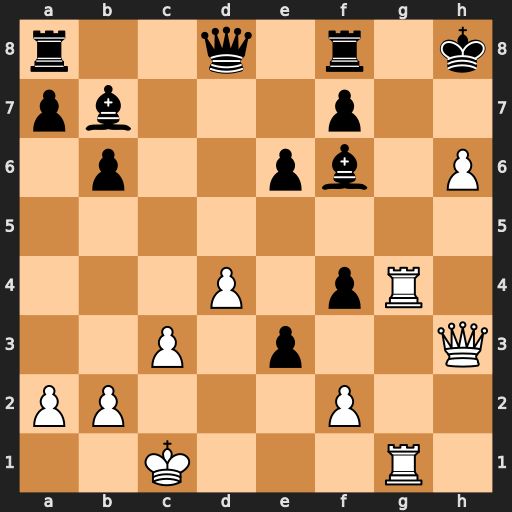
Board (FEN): r2q1r1k/pb3p2/1p2pb1P/8/3P1pR1/2P1p2Q/PP3P2/2K3R1
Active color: w
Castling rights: -
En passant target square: -
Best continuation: h7 Bg5 Rxg5 Qxg5 Rxg5